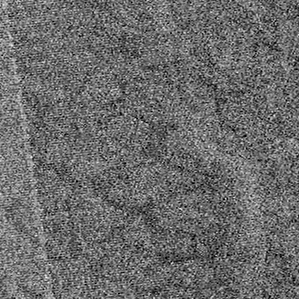
Label: frost